Interaction volume radius: 5 \u00c5
Interaction volume height: 20 \u00c5
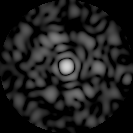
Disorder parameter: 0.8264